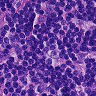
Metastatic tissue present: no